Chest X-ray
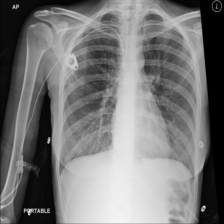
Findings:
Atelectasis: negative
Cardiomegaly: negative
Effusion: negative
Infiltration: negative
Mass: negative
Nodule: negative
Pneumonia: negative
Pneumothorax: negative
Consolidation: negative
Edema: negative
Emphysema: negative
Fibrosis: negative
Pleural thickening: negative
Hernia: negative